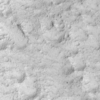
Label: not_dusty